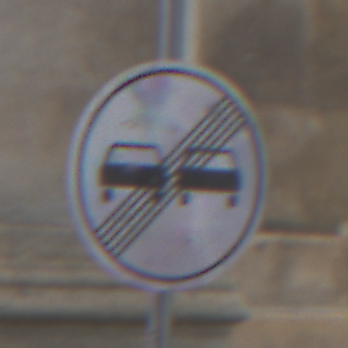
Verkehrszeichen: EndeUeberholverbot
Umgebung: Outdoor, Urban
Tageszeit: Midday
Wetter: Overcast
Licht: Natural
Jahreszeit: NotSpecified
Kontrast: LowContrast